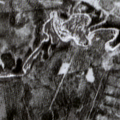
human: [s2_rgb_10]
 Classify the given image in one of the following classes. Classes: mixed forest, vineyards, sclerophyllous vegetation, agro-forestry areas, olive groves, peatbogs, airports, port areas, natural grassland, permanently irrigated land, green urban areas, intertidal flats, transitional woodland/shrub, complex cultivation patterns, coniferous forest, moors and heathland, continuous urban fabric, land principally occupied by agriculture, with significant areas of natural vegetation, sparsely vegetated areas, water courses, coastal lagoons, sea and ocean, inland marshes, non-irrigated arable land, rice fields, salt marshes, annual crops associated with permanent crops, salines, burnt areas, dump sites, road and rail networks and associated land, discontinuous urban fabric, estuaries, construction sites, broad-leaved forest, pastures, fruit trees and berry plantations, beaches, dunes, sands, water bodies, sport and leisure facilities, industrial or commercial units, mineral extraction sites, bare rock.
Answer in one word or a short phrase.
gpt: coniferous forest, mixed forest